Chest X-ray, PA view. Patient: 50 years old, sex F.
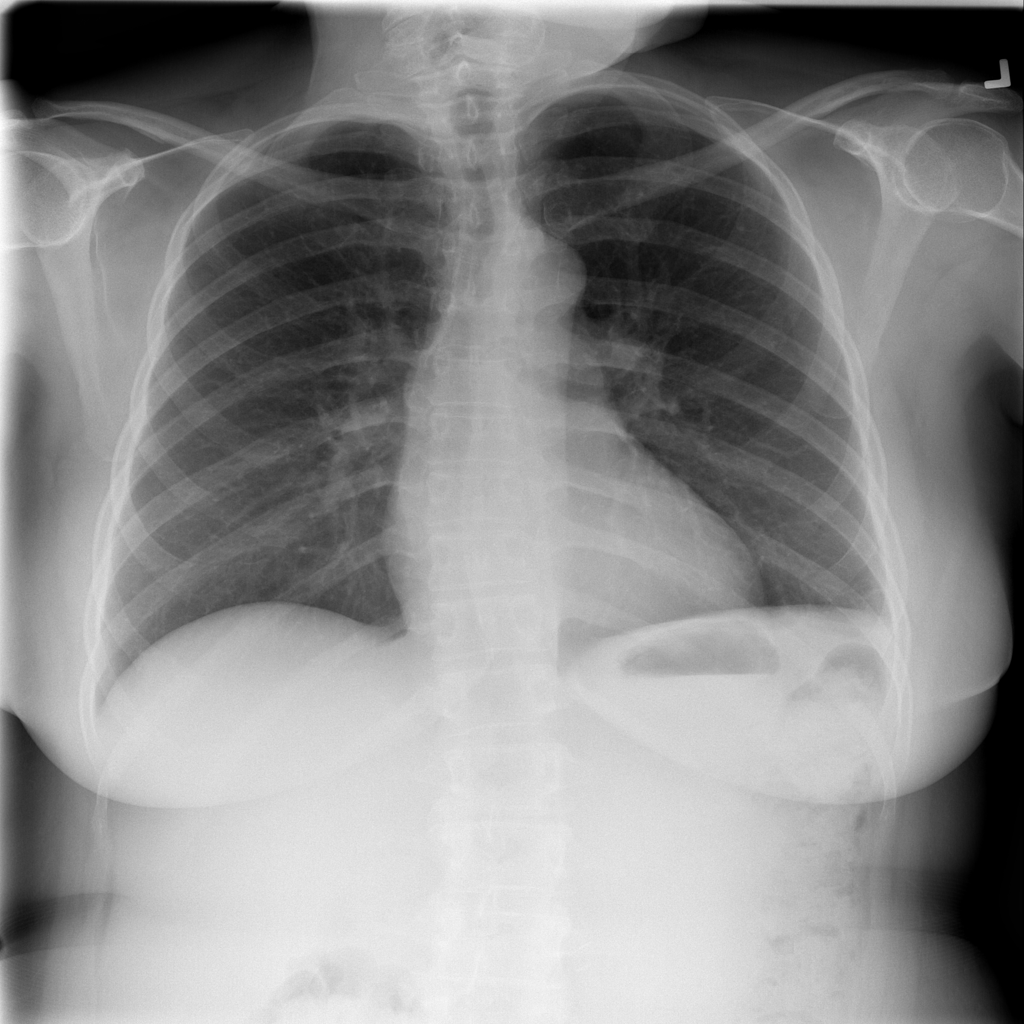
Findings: No Finding